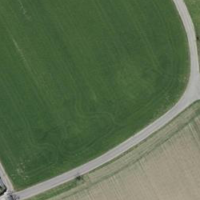
EUNIS habitat code: 52
Species observed at this site:
Carpinus betulus
Acer pseudoplatanus